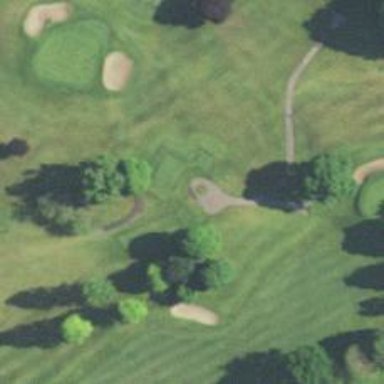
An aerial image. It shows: Path used for both walking and golf.